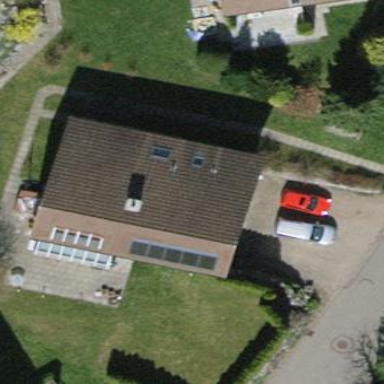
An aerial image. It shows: Detached building.